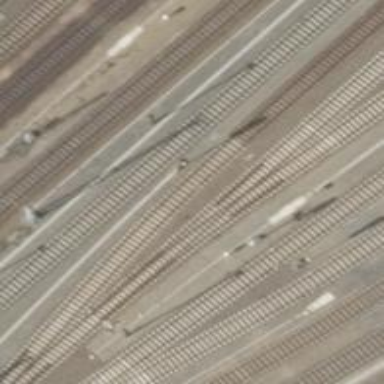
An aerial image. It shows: Railway signal.